Field crop: maize
Growth stage: 2
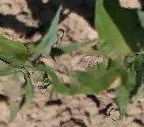
Species: maize